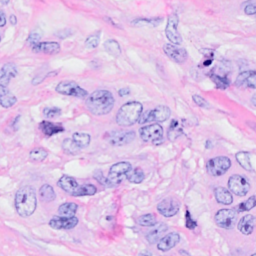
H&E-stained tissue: Breast